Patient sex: M
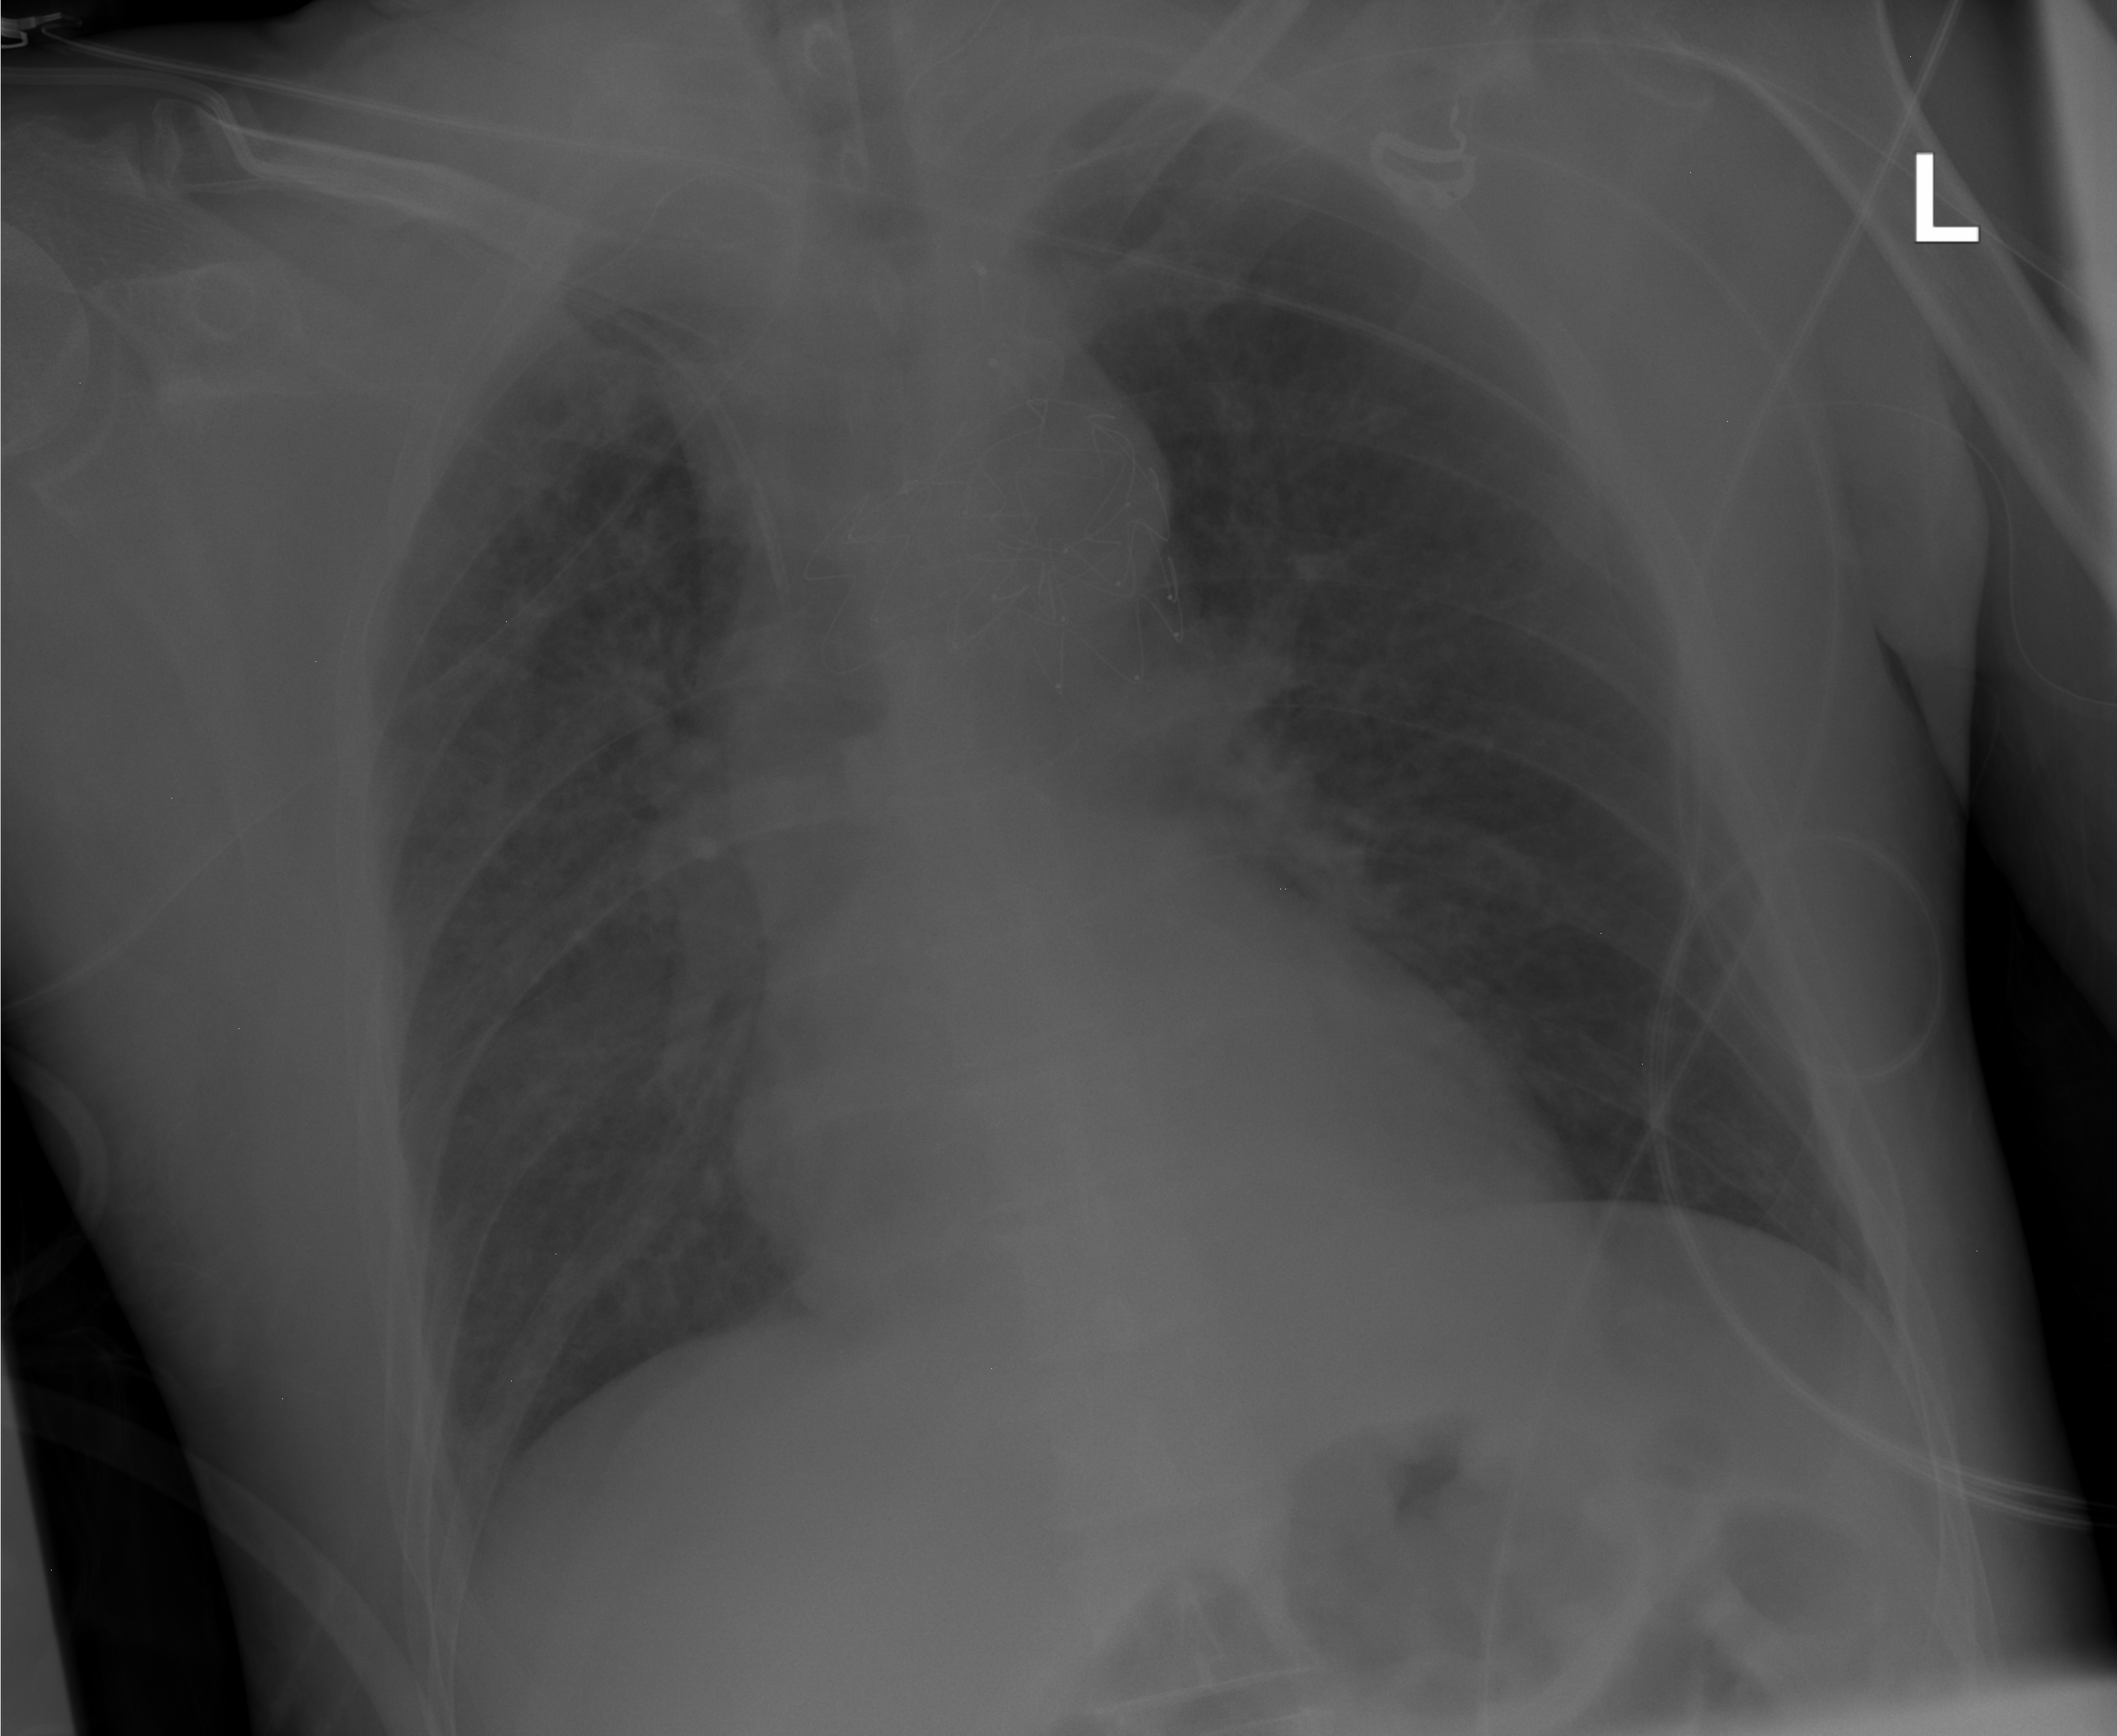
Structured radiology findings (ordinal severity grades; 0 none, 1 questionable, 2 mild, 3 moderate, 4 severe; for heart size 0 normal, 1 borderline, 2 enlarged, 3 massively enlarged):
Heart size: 0
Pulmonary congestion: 1
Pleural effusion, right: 0
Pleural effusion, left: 0
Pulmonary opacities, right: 3
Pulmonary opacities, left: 2
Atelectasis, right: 0
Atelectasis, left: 0